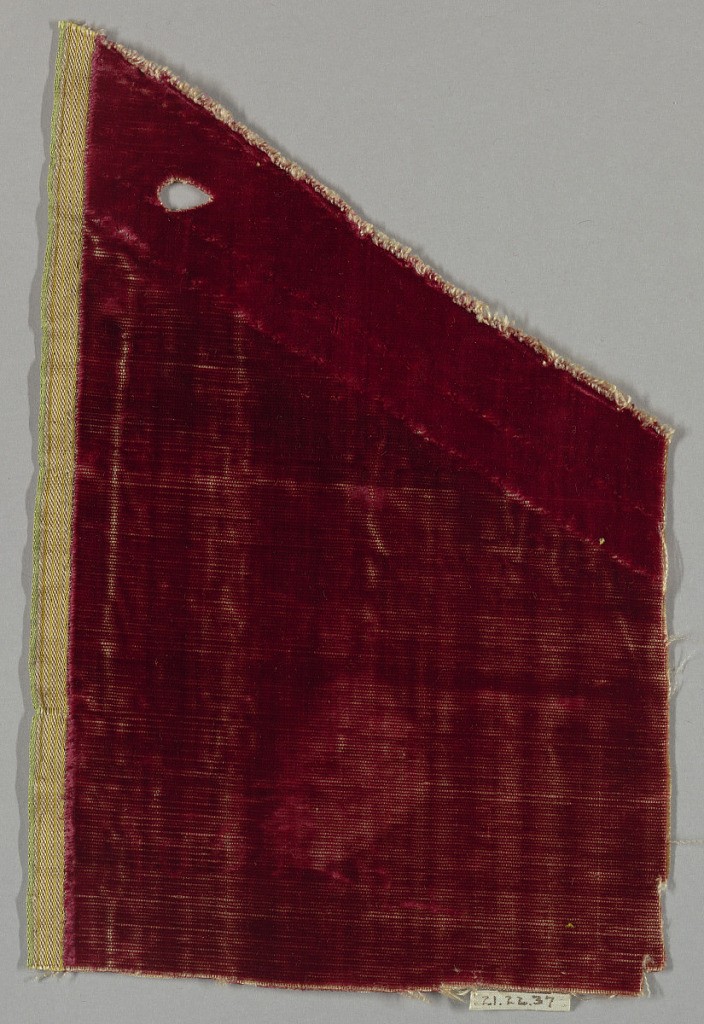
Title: Fragment
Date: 17th–18th century
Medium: silk Technique: cut supplementary warp pile (velvet)
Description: Fragment of solid red cut velvet.